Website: crate-barrel
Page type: payment
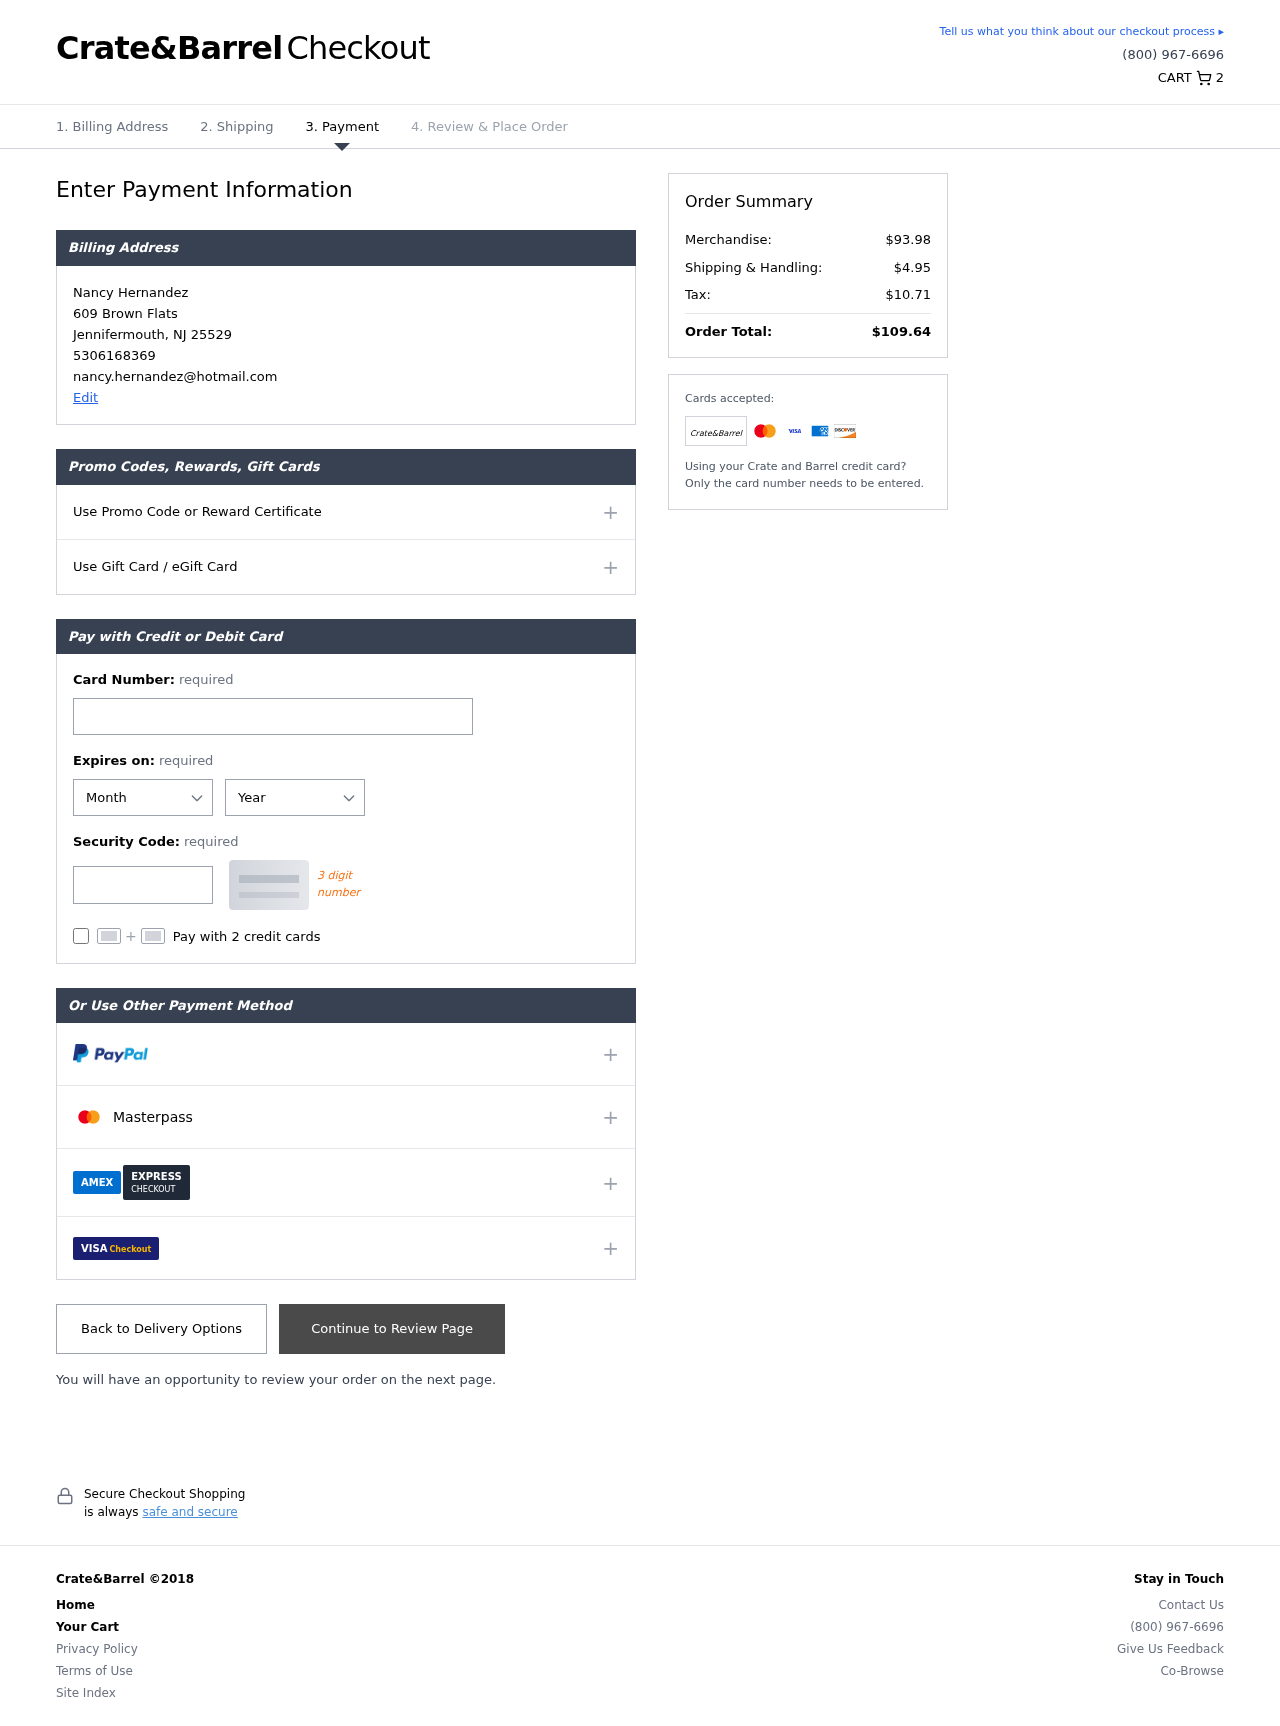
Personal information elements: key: PII_CARD_CVV
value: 2631
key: PII_CARD_EXPIRY_MONTH
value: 02
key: PII_CARD_EXPIRY_YEAR
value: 29
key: PII_CARD_NUMBER
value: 3416 9282 6548 754
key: PII_CITY
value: Jennifermouth
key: PII_EMAIL
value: nancy.hernandez@hotmail.com
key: PII_FULLNAME
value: Nancy Hernandez
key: PII_PHONE
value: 5306168369
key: PII_POSTCODE
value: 25529
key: PII_STATE_ABBR
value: NJ
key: PII_STREET
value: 609 Brown Flats
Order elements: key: ORDER_NUM_ITEMS
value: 2
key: ORDER_SUBTOTAL
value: $93.98
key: ORDER_SHIPPING_COST
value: $4.95
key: ORDER_TAX
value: $10.71
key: ORDER_TOTAL
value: $109.64